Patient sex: M
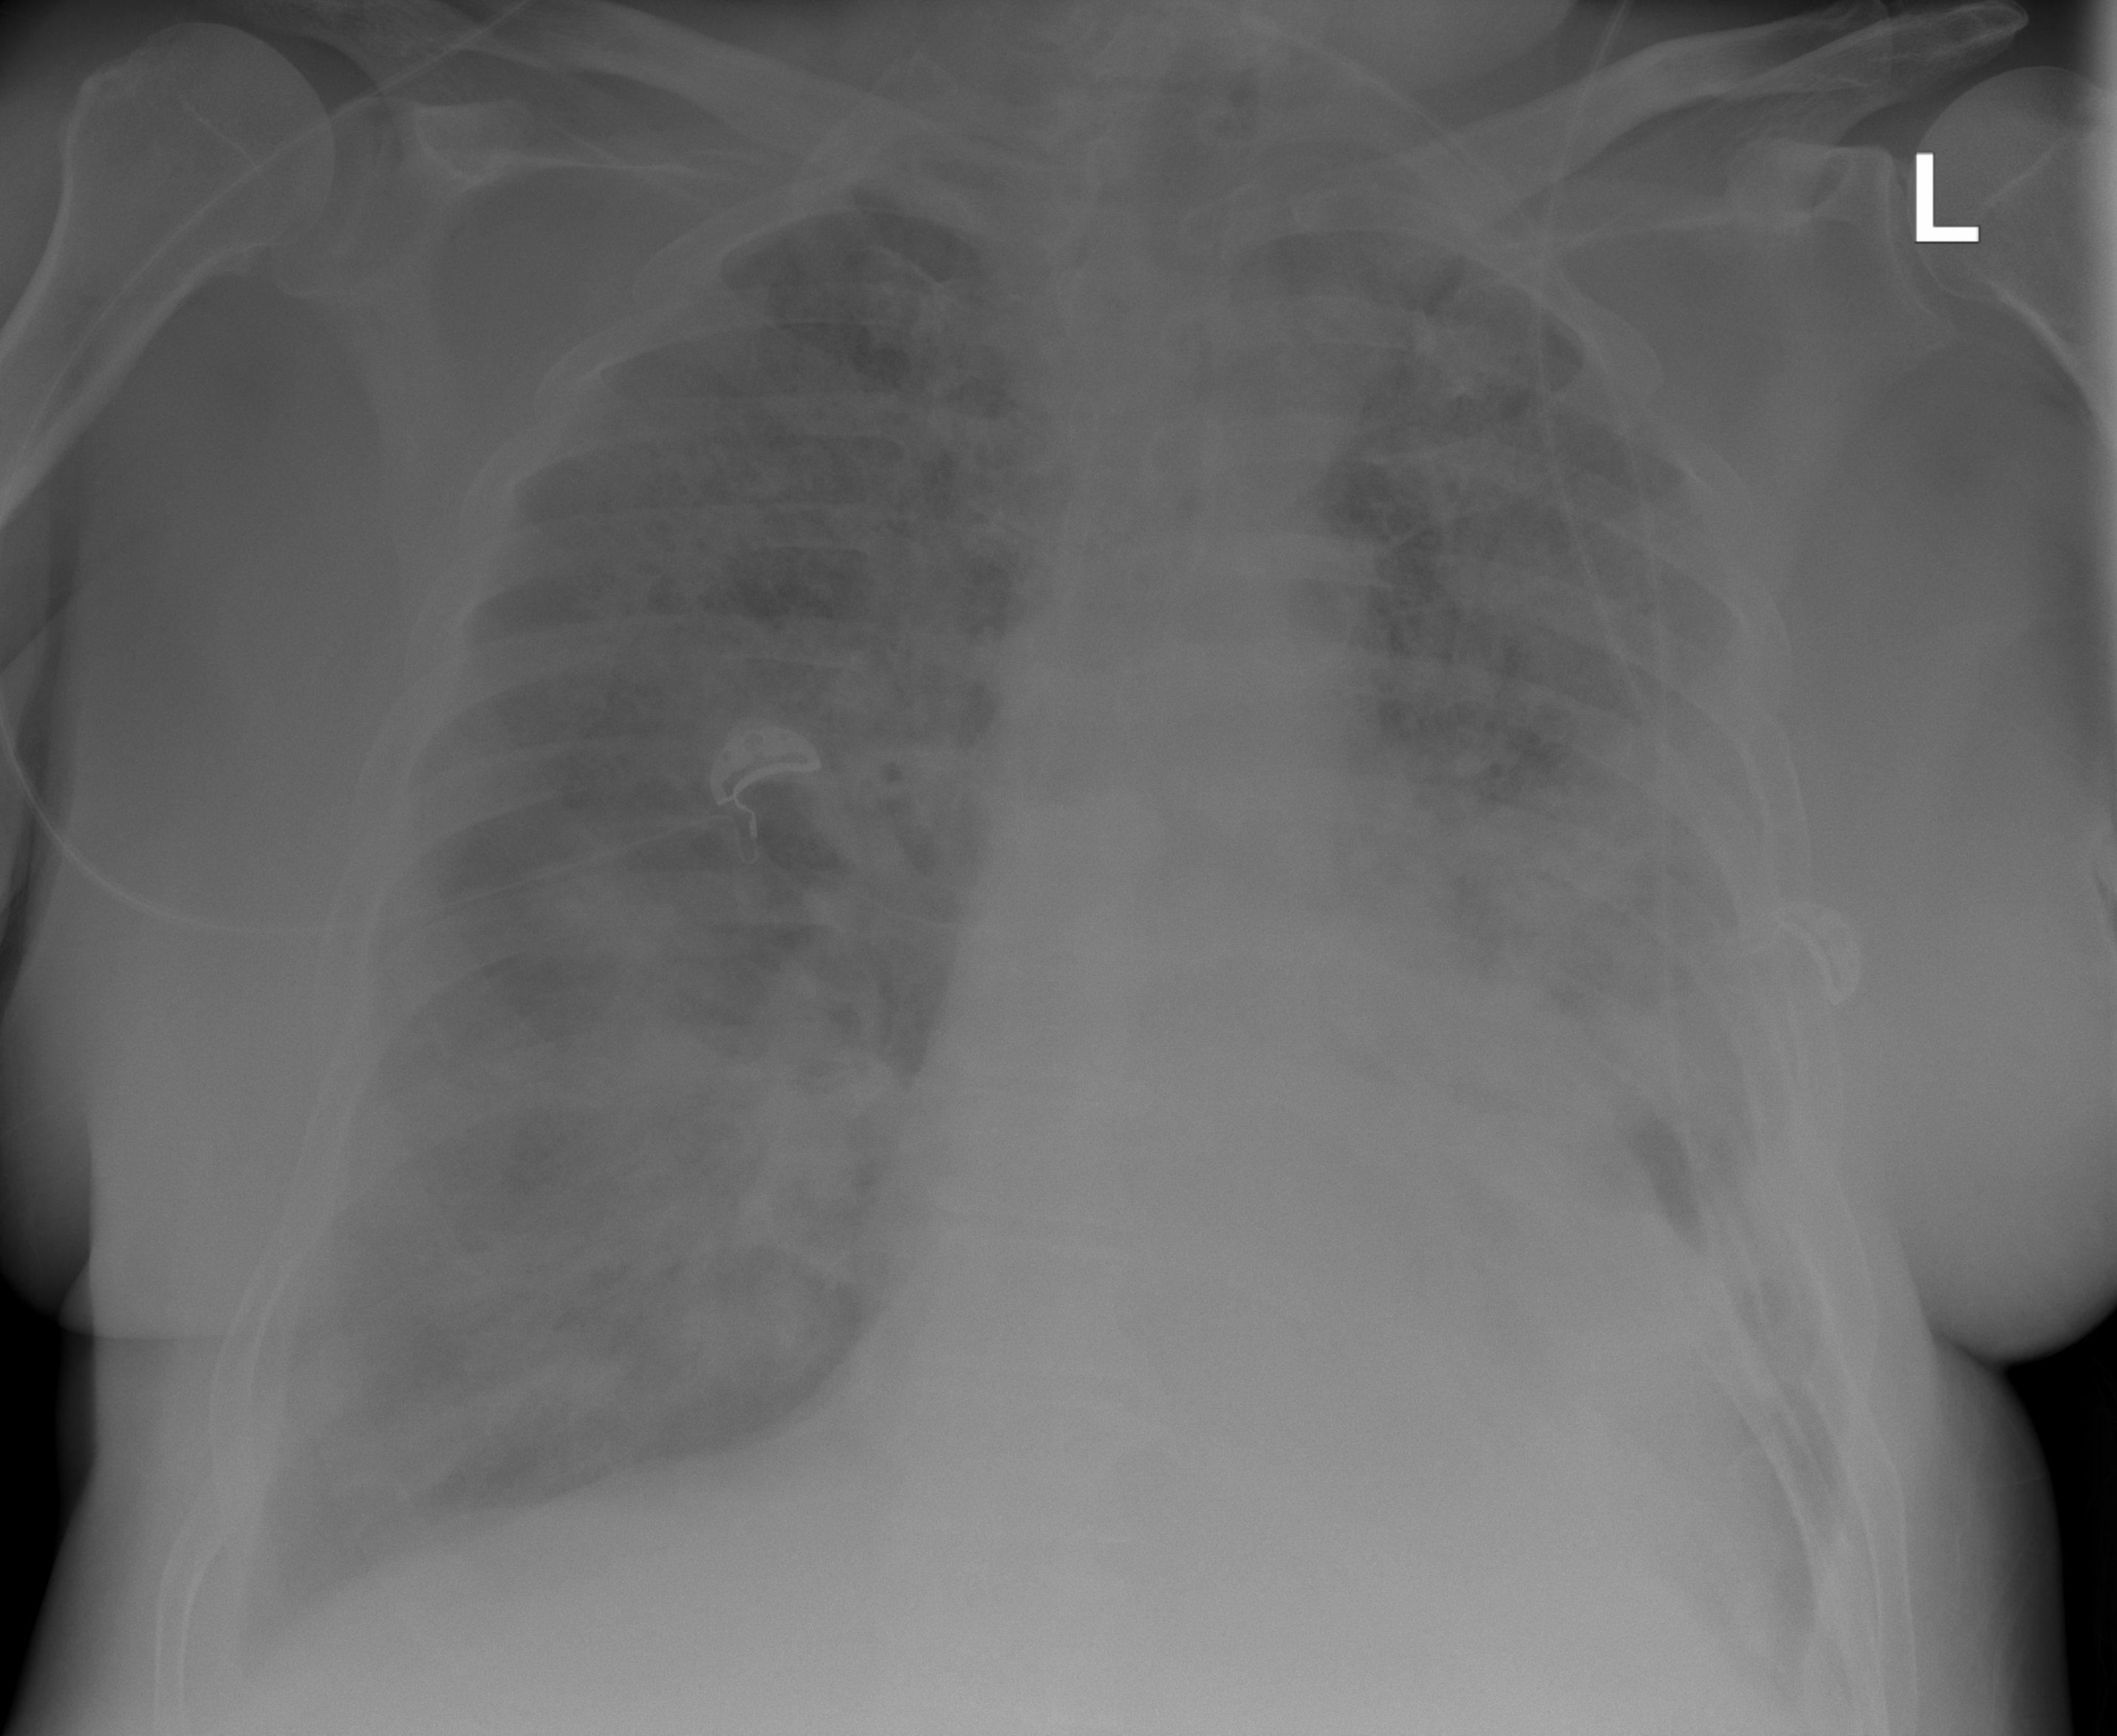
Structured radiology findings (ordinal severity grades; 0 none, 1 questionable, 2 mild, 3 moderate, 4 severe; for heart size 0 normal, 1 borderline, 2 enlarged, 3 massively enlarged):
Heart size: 0
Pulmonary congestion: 3
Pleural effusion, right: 0
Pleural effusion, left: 0
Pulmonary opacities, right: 4
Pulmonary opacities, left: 4
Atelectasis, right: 4
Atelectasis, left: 4